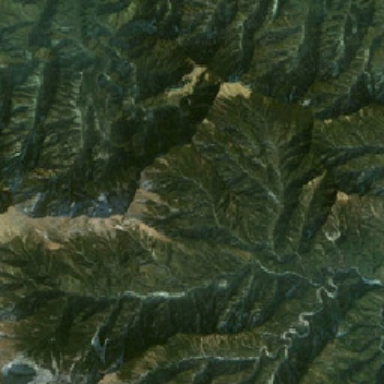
I can see the snow covering the top of the mountain .